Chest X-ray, PA view. Patient: 54 years old, sex F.
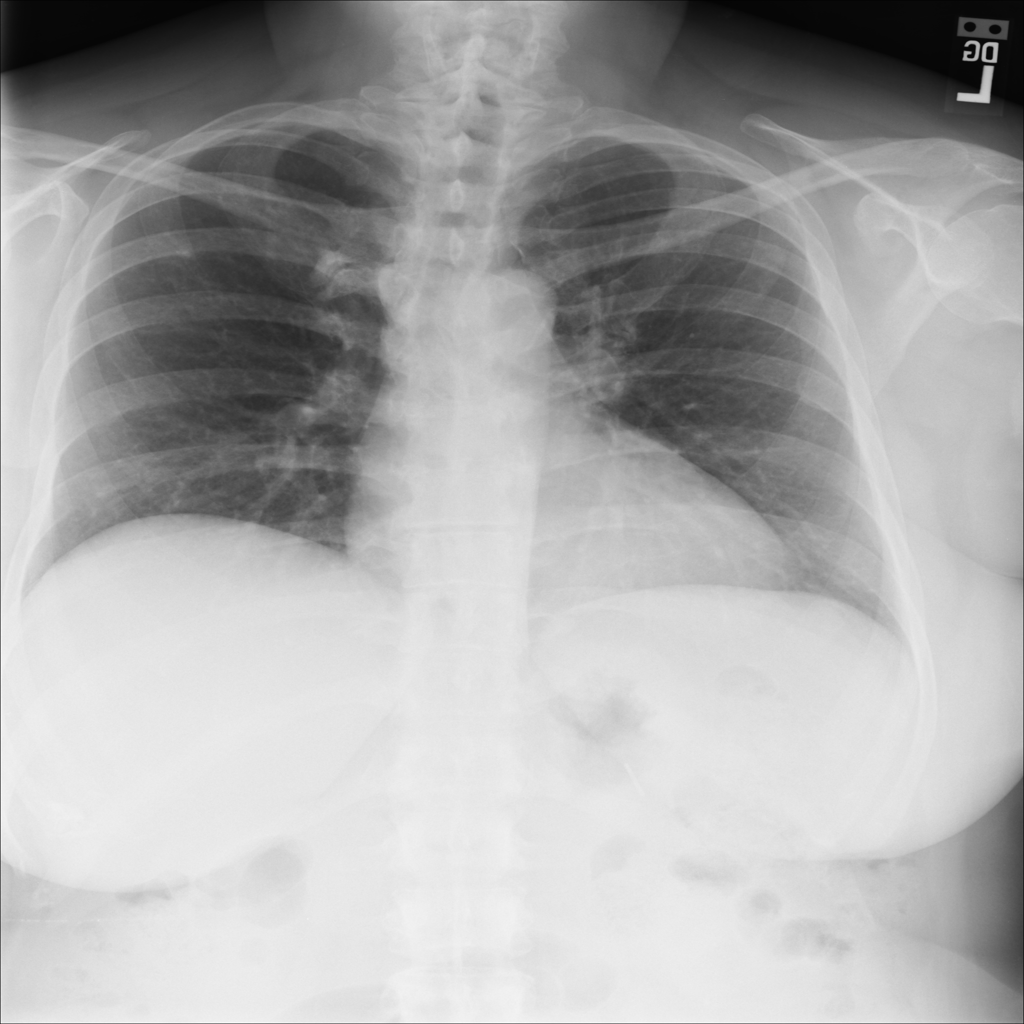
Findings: No Finding